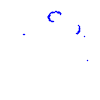
Particle: proton